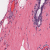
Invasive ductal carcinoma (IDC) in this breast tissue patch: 0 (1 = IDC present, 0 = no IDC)